Aerial crown-view tile of a tropical tree (Barro Colorado Island, Panama), acquired 20241216:
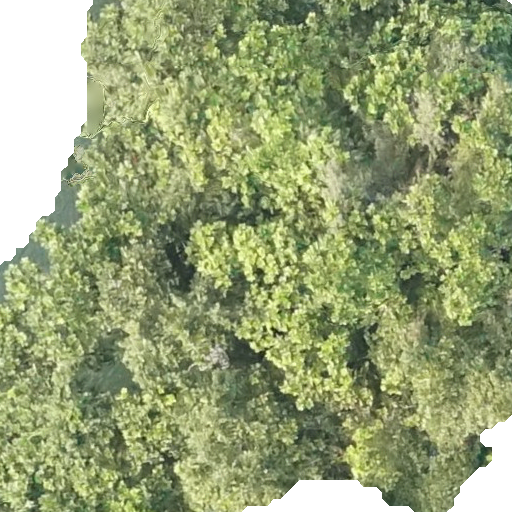
Species: Anacardium excelsum
GBIF accepted scientific name: Anacardium excelsum
Crown area: 415.62 m²